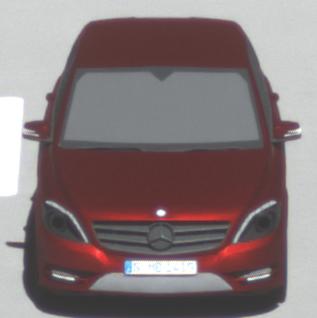
Make: Mercedes-Benz
Model: B 180 BlueEFFICIENCY
Detailed model: B-Class (246)
Model produced from: 2011/11
Model produced until: 2012/10
Doors: 5
Color: red
Road condition: dry road
Daytime: midday
Contrast: high contrast